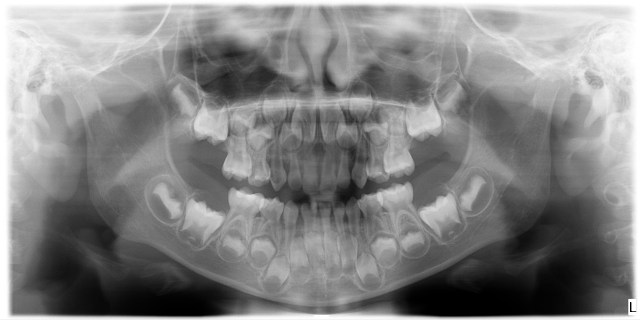
child